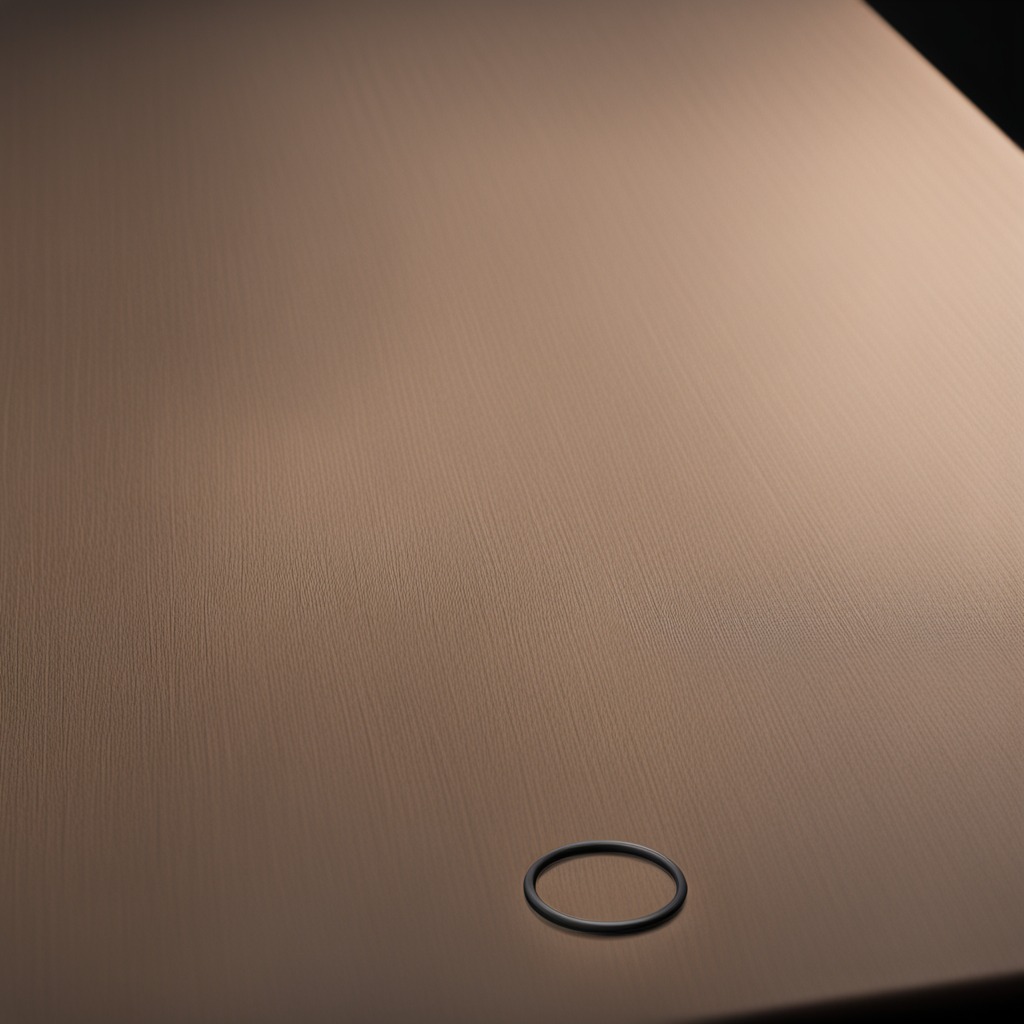
A rubber O-ring lying on the wooden table.